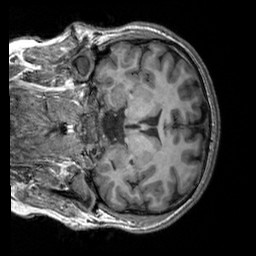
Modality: T1w
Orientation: coronal
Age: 20
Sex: male
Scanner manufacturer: siemens
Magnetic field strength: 3 T
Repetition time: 2.3 s
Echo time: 0.00303 s